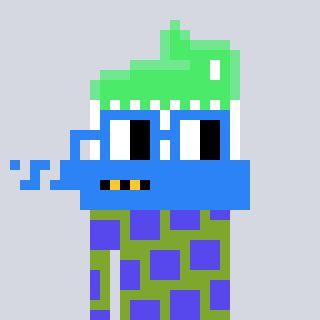
a pixel art character with square blue glasses, a toothbrush-shaped head and a slimegreen-colored body on a cool background